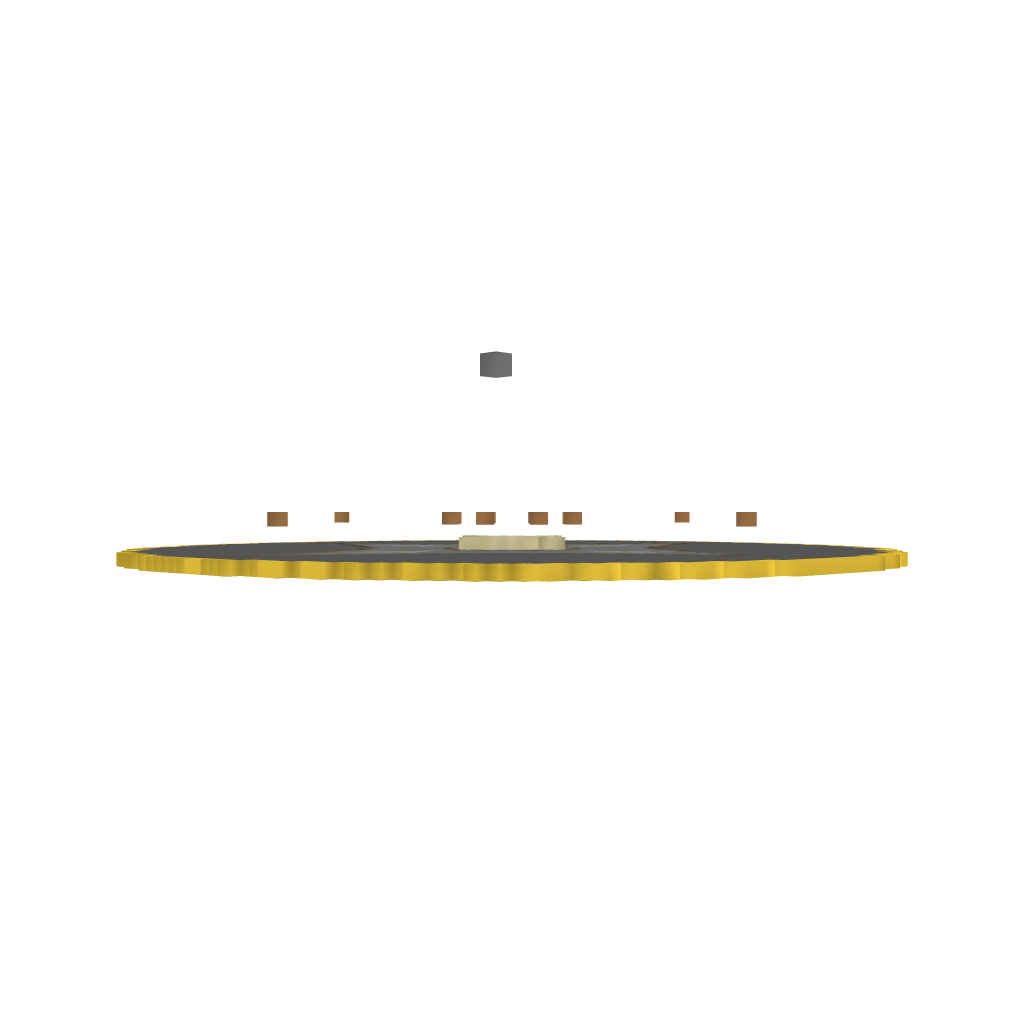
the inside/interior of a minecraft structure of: EasySpawn2